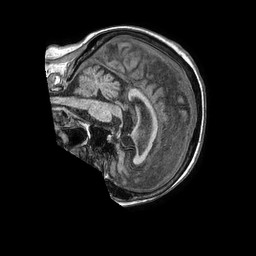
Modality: T1w
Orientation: sagittal
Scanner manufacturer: philips
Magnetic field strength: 1.5 T
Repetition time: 0.007733 s
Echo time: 0.003558 s